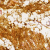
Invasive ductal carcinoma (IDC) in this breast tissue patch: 0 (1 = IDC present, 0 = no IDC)